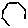
Label: hexagon